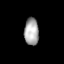
Tissue: lung
Cell type: Others
Senescence score: 0.5512
Nuclear area (px): 384
Mean DAPI intensity: 168.534